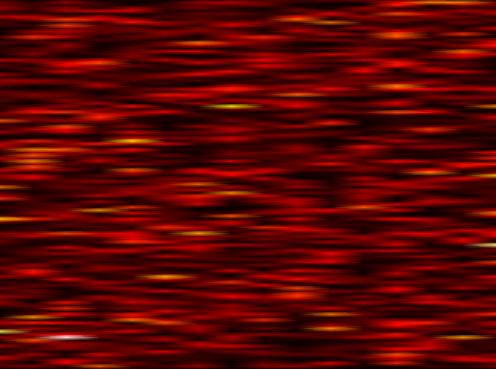
Label: WOLA